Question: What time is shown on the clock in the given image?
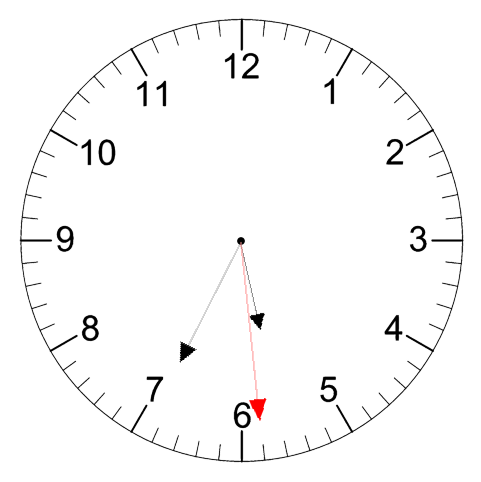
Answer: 05:34:29